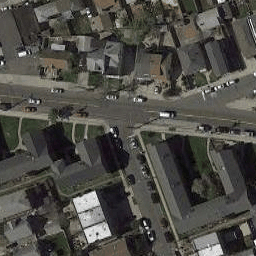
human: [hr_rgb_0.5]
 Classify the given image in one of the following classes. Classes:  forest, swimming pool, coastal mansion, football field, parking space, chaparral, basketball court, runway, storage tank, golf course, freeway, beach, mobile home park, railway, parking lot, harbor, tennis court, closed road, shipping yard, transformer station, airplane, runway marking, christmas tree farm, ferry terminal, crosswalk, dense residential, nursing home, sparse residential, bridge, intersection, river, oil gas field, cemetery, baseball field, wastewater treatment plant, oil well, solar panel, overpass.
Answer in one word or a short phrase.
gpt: intersection